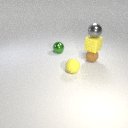
small green metal sphere to the left of small yellow rubber sphere